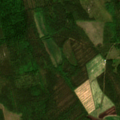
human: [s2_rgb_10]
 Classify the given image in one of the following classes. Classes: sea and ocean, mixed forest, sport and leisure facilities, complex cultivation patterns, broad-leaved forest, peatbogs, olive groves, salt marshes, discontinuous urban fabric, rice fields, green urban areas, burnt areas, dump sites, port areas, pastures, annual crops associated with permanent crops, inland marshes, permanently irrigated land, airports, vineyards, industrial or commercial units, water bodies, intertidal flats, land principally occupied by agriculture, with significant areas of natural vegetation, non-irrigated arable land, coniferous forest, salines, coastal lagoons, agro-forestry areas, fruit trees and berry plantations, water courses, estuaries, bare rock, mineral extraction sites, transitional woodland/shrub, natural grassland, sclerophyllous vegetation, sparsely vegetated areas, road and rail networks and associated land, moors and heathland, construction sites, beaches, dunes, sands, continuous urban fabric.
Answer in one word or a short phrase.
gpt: non-irrigated arable land, coniferous forest